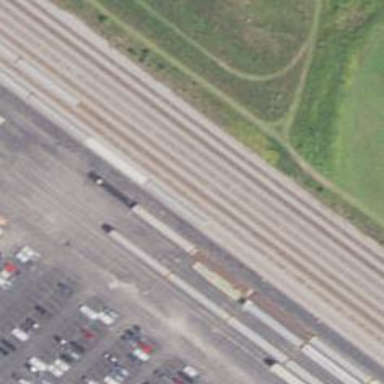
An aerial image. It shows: View of railway yard.